Question: Each UIView on a storyboard has a unique Object ID which looks something like: 'kvf-NI-koG'

I'm wondering is there a way to make this more human-friendly, for example 'myLabel'?
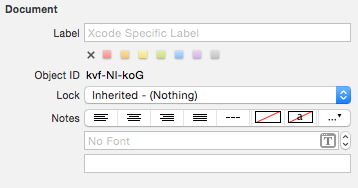
Answer: You cannot change the object ID through Interface Builder.
Xcode uses the object ID in the storyboard (or XIB) file to refer to that object from other objects. Since a storyboard (or XIB) is an XML file, you can also "diff" versions of the file to try to understand (or merge) changes, and the object ID can help you correlate the entities in the file with the objects in Interface Builder.
The public API doesn't expose the object ID. So from your program's point of view, the object ID doesn't even exist.
You can set the view's label (in the text box with placeholder "Xcode Specific Label"). That label is used in the document outline (along the left side of the Interface Builder pane), and when wiring up connections and constraints. But that label is also not exposed to your program in the public API.